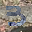
Label: 3